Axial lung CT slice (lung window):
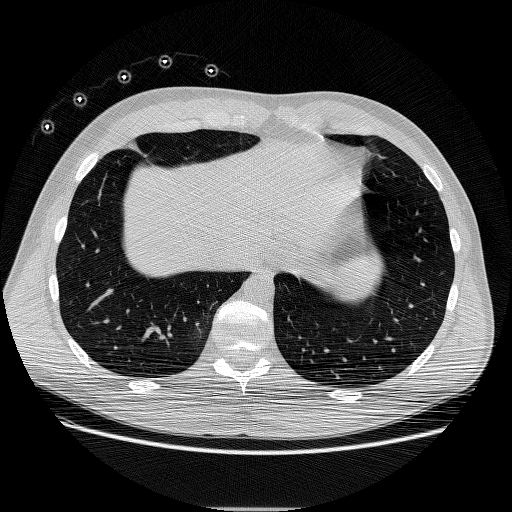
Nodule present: no